Question: I have a table containing 'player name', 'total on court' time, and 'date' of that game.

Given a list of players, I want to calculate the average on court time of each player in recent 5 games.
This is how I get average on court time of Aaron Brooks.
'''
select 'Player Name', AVG(TIME_TO_SEC('Total on Court'))
from
(SELECT * FROM nba.'player stat total'
where 'Player Name'='Aaron Brooks'
order by 'date' desc
limit 5) as t
'''
But I have a list of players, it is possible to do in pure sql rather than executing sql in a for-loop in my program?
The players may be in the form '('Aaron Brooks', 'Chris Bosh', 'Andre Miller')' or any other form you like.
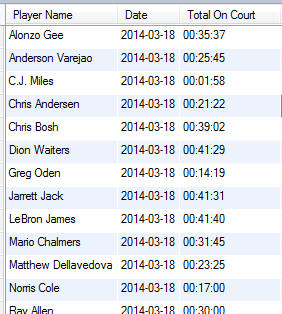
Answer: You can use user-defined variables to get 5 recent records per player group
'''
SELECT t.'Player Name' ,
AVG(TIME_TO_SEC(t.'Total on Court'))
FROM (
SELECT s.*,
@rank:= CASE WHEN @group = s.'Player Name' THEN @rank +1 ELSE 1 END rank ,
@group:= s.'Player Name' g
FROM
'player stat total' s
JOIN (SELECT @group:='',@rank:='') t
WHERE s.'Player Name' IN('Aaron Brooks', 'Chris Bosh', 'Andre Miller')
ORDER BY 'Player Name' ,'date' DESC
) t WHERE t.rank <=5
GROUP BY t.'Player Name'
'''